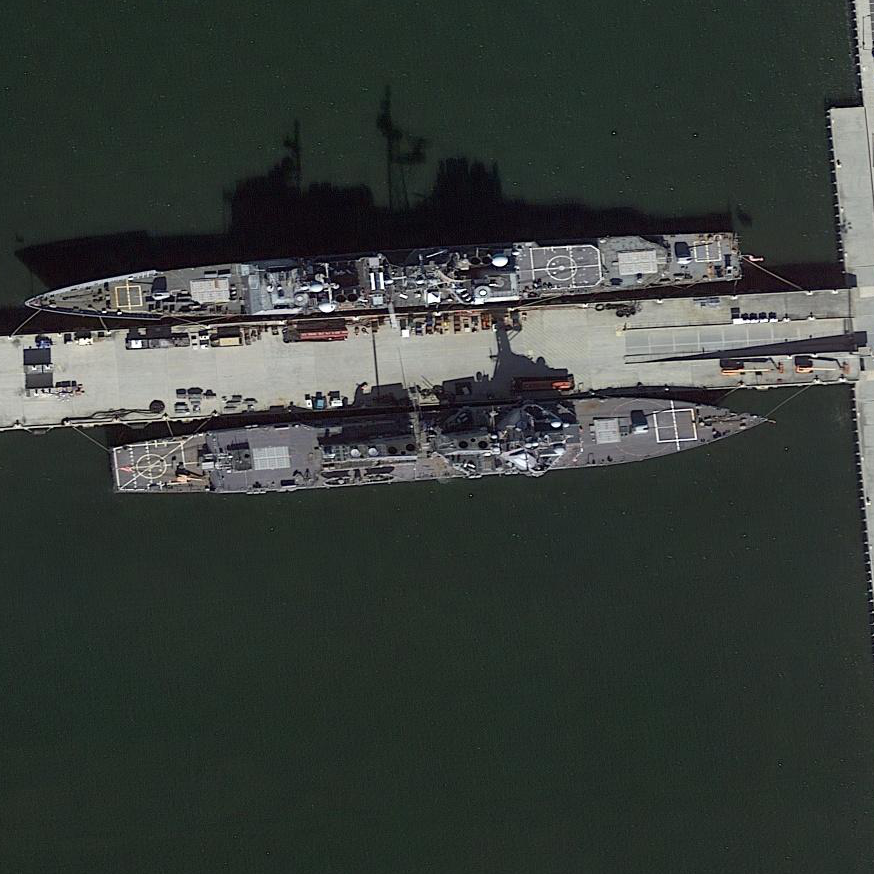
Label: destroyer